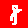
Digit: 8